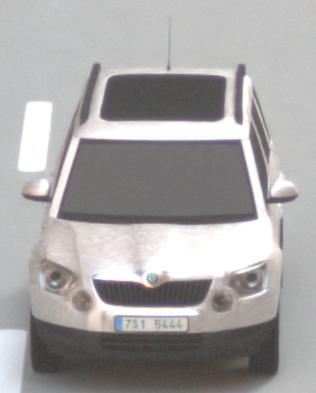
Make: Skoda
Model: Yeti 1.2 TSI
Detailed model: Yeti
Model produced from: 2009/11
Model produced until: 2011/10
Doors: 5
Color: white
Road condition: dry road
Daytime: morning or afternoon
Contrast: medium contrast